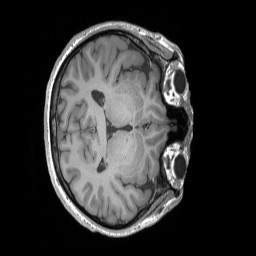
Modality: T1w
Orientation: axial
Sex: male
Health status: ill
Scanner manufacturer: siemens
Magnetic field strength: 3 T
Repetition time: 1.66 s
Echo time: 0.00254 s